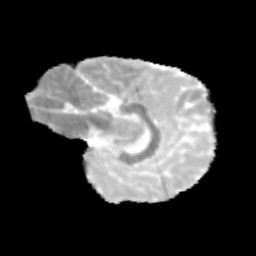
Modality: MD
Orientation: sagittal
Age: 13
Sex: female
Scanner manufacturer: siemens
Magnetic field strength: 3 T
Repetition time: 3.8 s
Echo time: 0.07 s